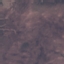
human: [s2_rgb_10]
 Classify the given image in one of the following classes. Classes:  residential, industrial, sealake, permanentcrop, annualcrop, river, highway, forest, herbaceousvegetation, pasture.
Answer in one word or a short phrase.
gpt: HerbaceousVegetation